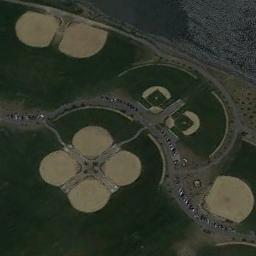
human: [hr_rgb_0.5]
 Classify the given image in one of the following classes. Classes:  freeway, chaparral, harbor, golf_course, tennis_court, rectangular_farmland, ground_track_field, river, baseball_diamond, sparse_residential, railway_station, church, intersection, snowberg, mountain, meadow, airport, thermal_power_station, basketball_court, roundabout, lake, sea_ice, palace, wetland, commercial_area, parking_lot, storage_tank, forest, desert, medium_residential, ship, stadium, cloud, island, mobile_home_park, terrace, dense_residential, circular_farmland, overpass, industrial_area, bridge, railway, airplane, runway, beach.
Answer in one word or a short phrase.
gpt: baseball_diamond